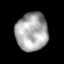
Tissue: lung
Cell type: Epithelial cells
Senescence score: 0.2132
Nuclear area (px): 1190
Mean DAPI intensity: 168.602